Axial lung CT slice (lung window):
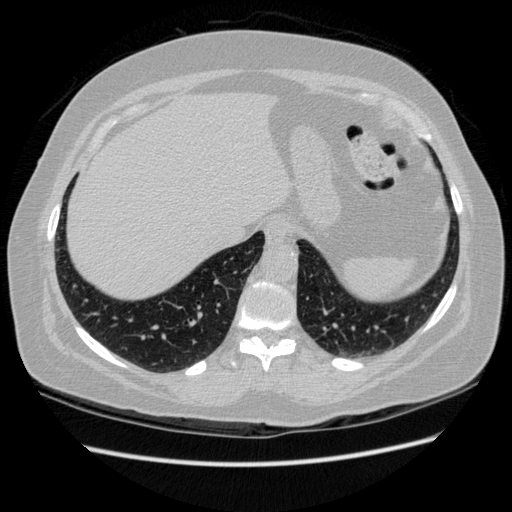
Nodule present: no